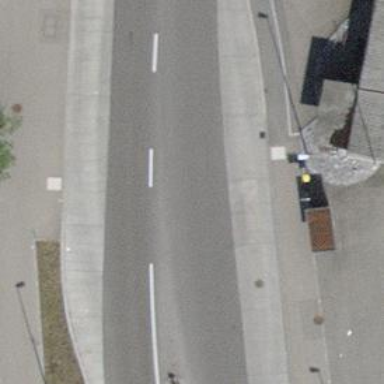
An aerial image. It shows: Public transport stop position.